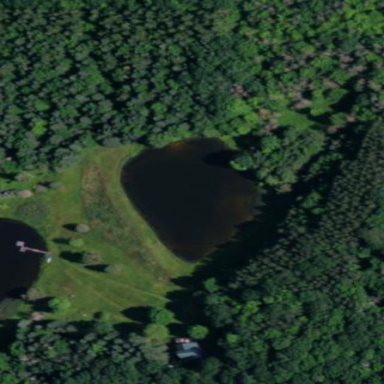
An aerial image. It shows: Serene pond surrounded by nature.